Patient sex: M
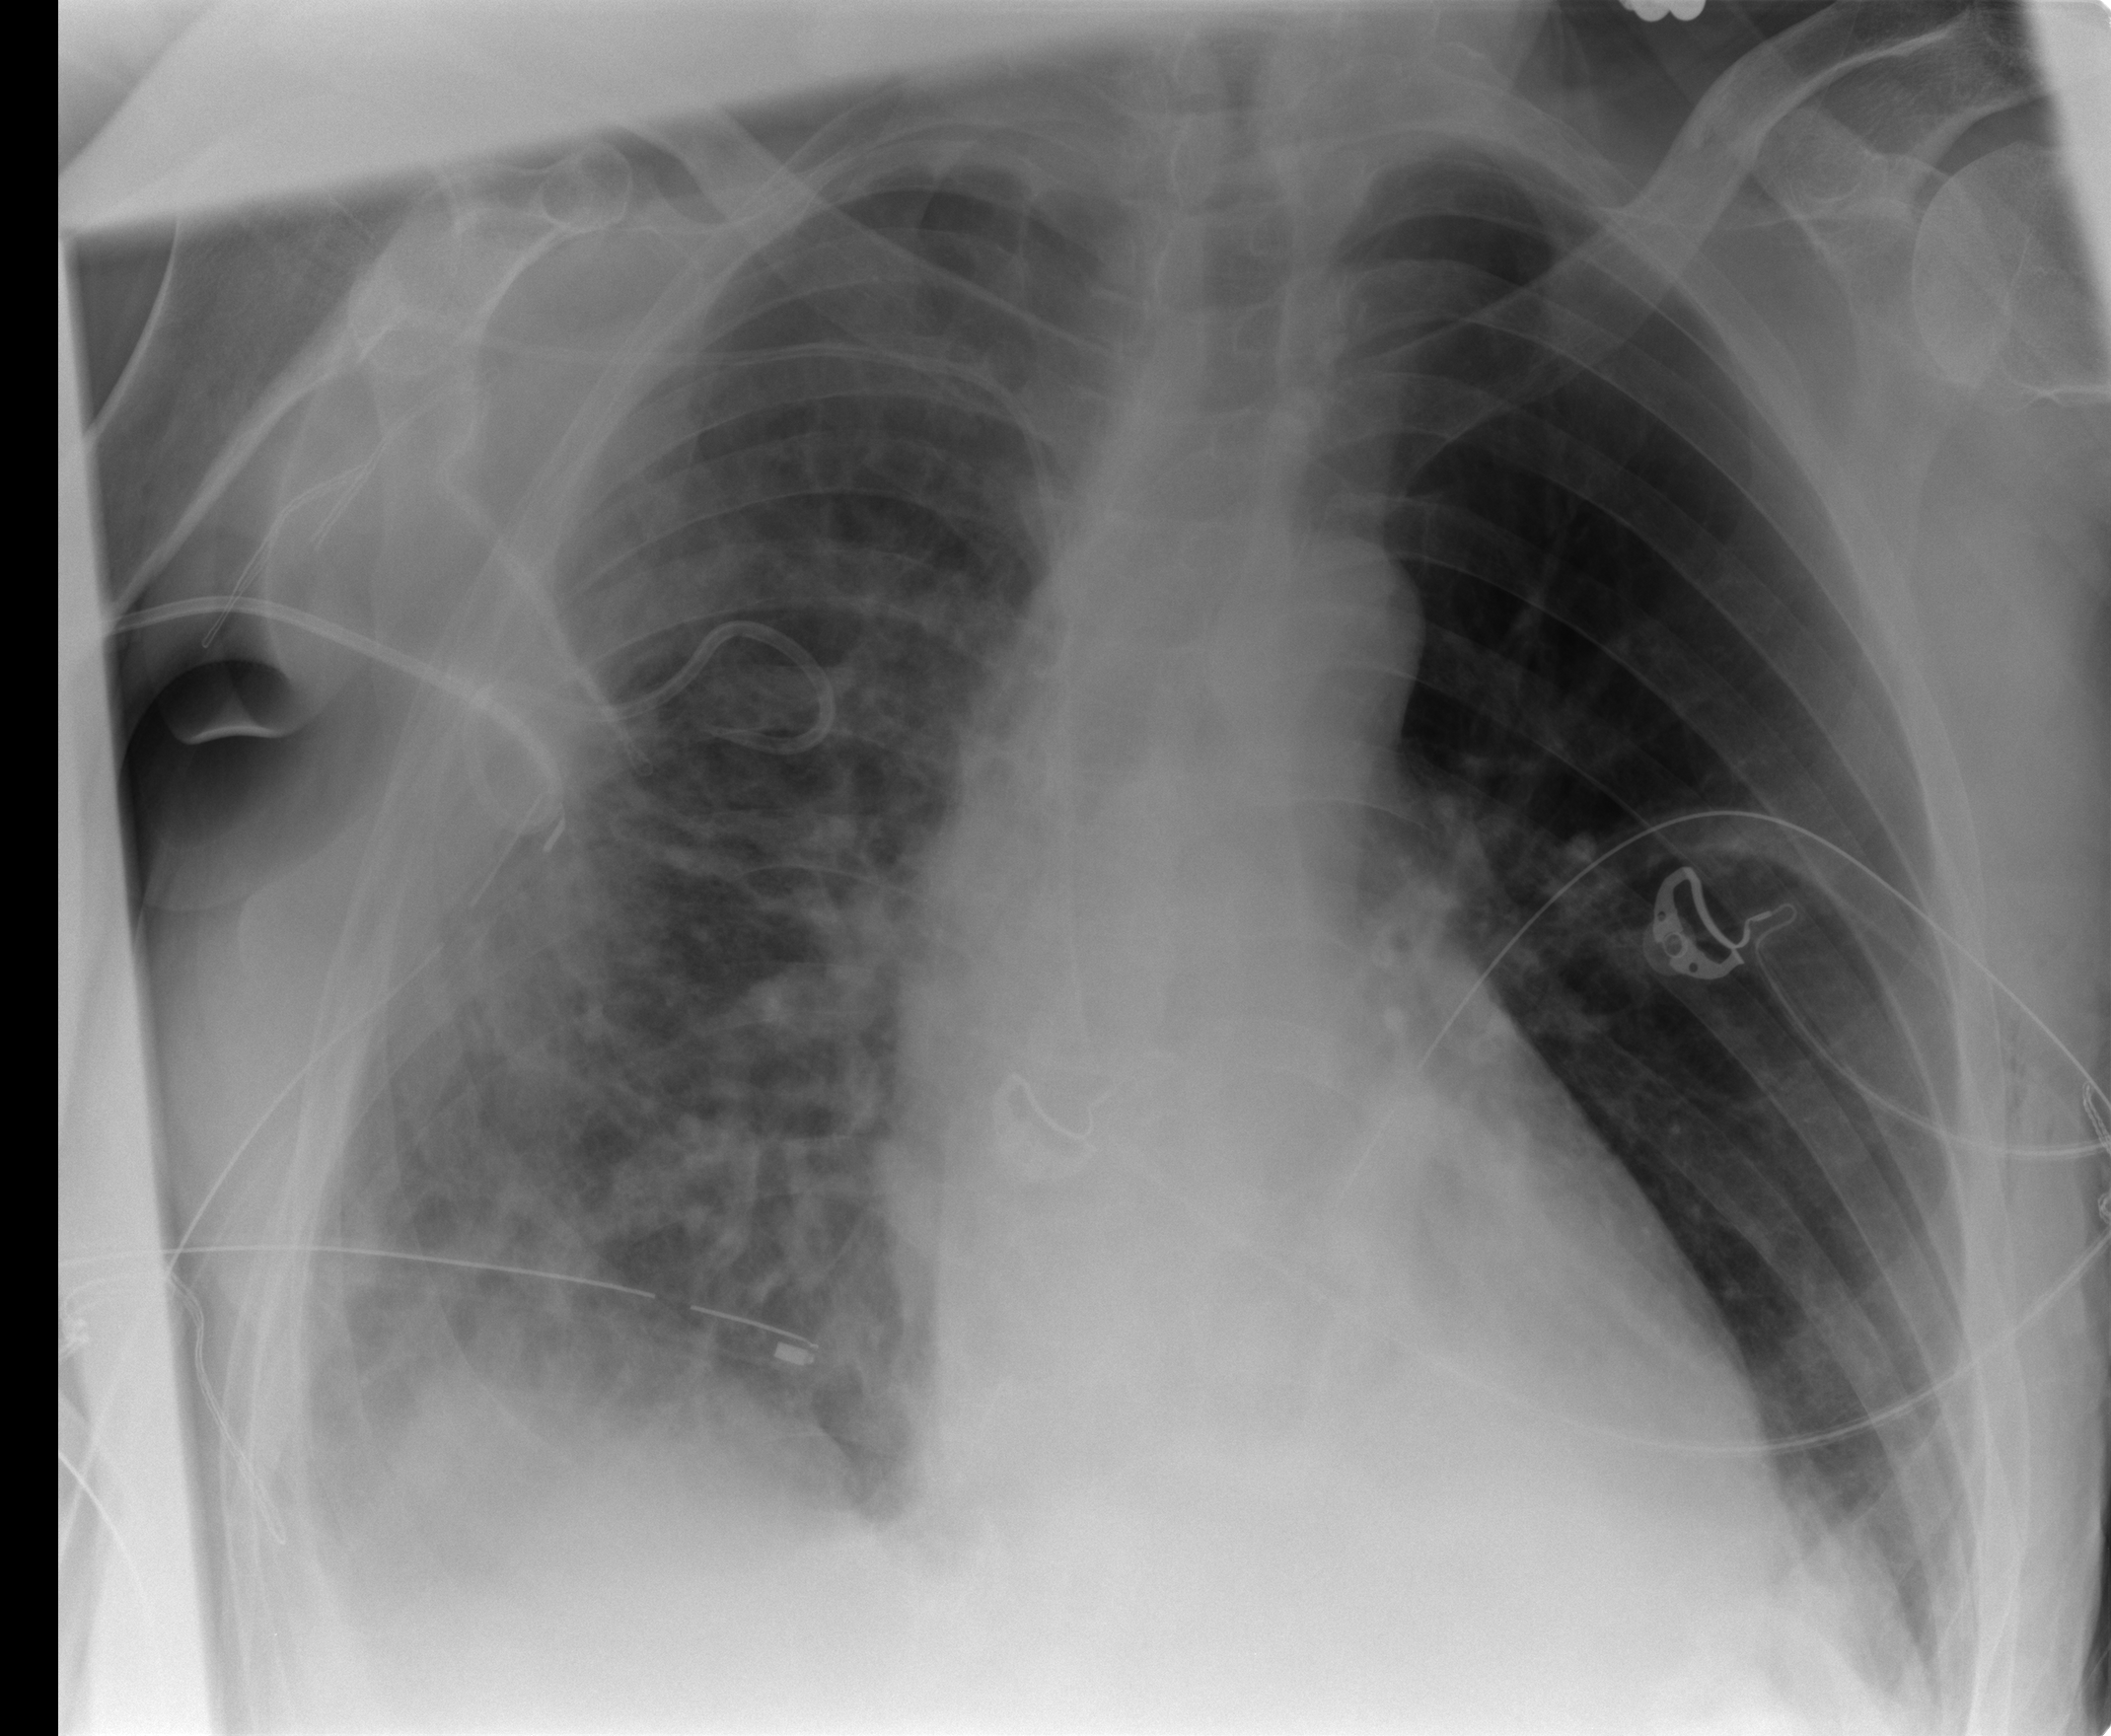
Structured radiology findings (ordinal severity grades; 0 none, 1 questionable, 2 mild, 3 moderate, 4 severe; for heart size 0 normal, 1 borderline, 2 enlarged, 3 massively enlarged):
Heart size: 0
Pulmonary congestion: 0
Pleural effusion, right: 1
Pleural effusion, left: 0
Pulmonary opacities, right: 3
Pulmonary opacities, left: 0
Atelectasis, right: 3
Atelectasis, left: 2